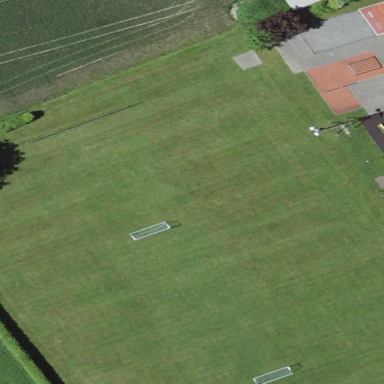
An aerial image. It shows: Grass pitch used for soccer.